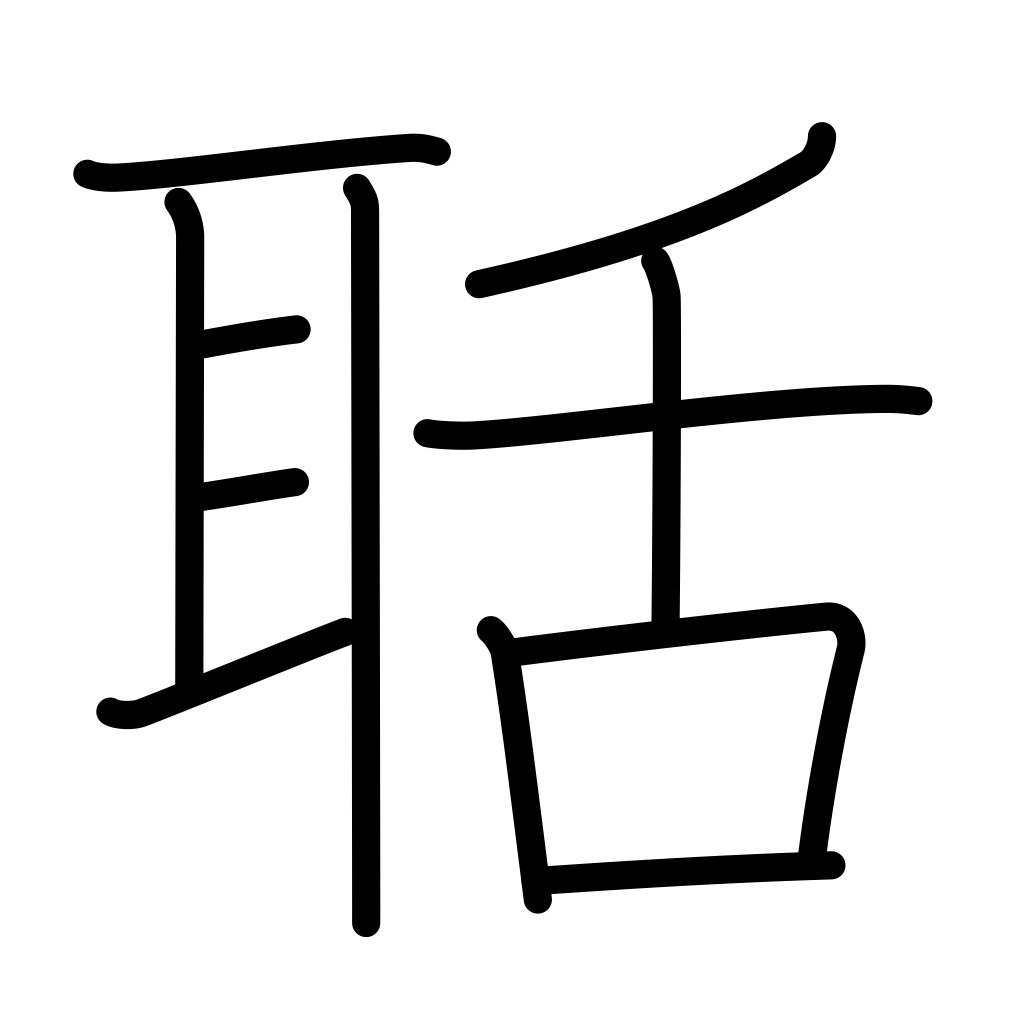
Meaning: noisy